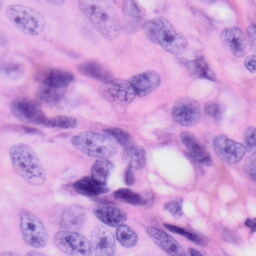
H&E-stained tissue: Skin